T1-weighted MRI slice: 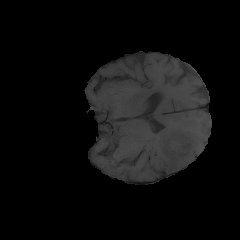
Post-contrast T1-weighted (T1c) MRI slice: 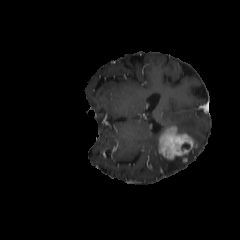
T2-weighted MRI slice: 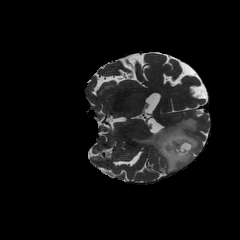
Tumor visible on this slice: yes